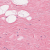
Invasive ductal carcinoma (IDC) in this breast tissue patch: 0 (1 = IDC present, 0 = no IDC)